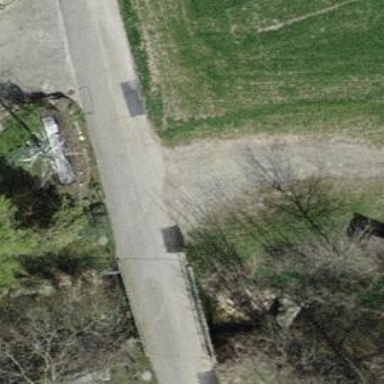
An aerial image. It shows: Residential road with bridge.